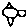
Label: bird